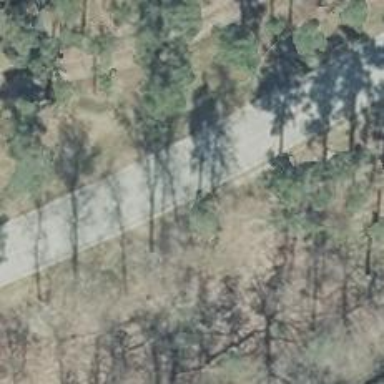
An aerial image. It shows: Unclassified road.